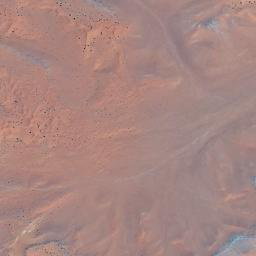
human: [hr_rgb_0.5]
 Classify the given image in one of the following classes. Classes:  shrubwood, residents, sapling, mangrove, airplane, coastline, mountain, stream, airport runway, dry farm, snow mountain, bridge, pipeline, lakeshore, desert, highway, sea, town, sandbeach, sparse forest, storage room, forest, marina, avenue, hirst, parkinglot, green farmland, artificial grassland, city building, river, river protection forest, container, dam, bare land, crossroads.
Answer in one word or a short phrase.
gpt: desert